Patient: sex M, age 60
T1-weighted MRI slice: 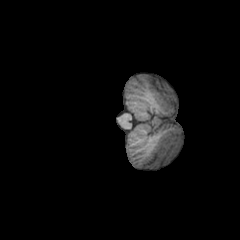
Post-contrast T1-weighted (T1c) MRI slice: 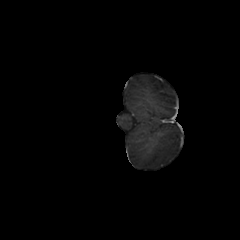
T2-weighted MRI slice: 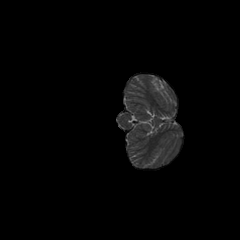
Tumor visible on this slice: no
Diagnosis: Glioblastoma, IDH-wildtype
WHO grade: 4